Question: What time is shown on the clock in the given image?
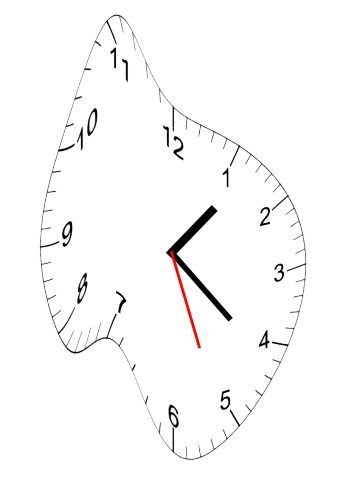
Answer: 01:21:26